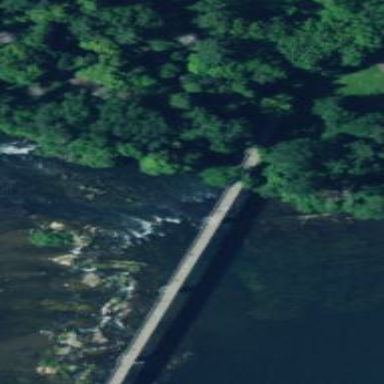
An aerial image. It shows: Man-made bridge.